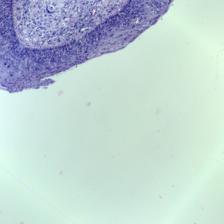
Diagnosis: Normal